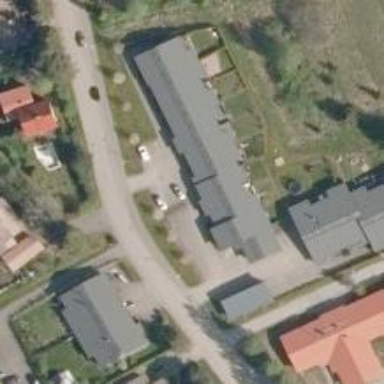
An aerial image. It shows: Terrace building.